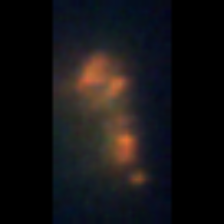
Taxon: Unknown_detritus
Group: Unknown